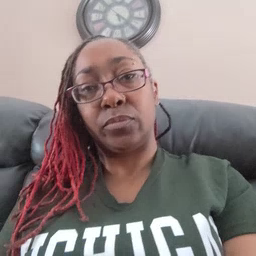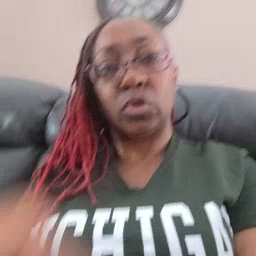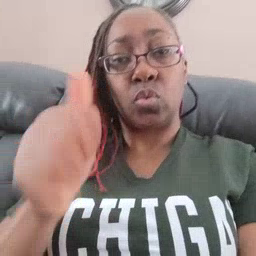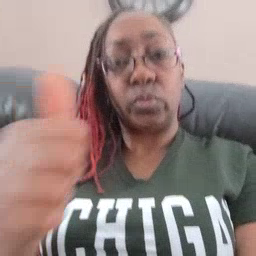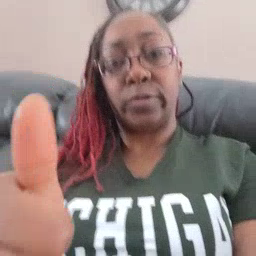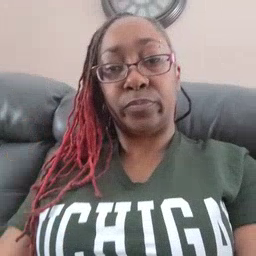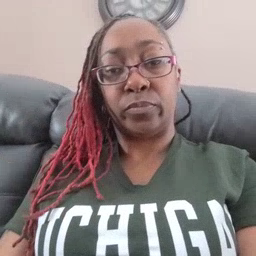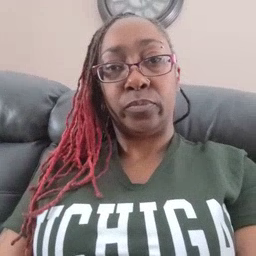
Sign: yourself